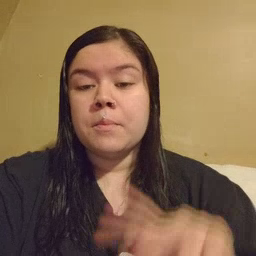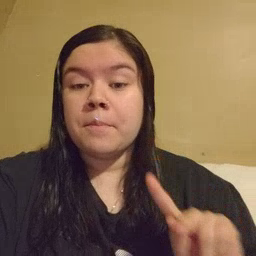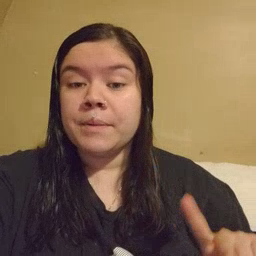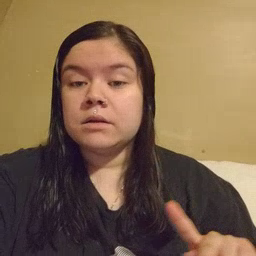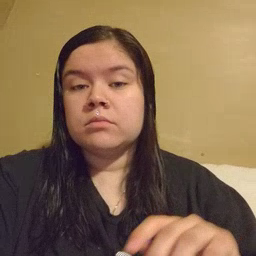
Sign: puppy